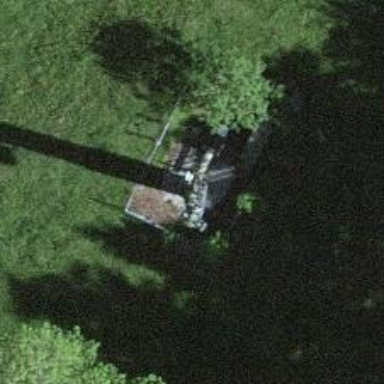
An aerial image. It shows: Mast structure.